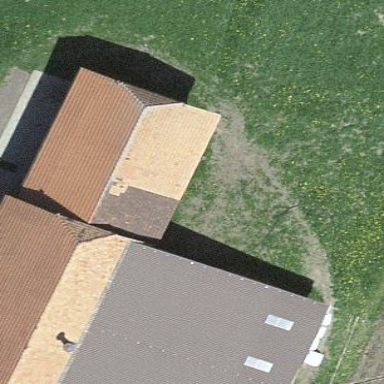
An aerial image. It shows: Rural barn.